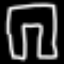
Label: pants